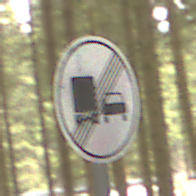
Verkehrszeichen: EndeUeberholverbotKraftfahrzeuge
Umgebung: Outdoor, Nature
Tageszeit: MorningAfternoon
Wetter: Overcast
Licht: Natural
Jahreszeit: Winter
Kontrast: LowContrast